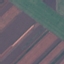
Land use / land cover class: AnnualCrop